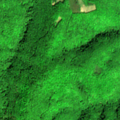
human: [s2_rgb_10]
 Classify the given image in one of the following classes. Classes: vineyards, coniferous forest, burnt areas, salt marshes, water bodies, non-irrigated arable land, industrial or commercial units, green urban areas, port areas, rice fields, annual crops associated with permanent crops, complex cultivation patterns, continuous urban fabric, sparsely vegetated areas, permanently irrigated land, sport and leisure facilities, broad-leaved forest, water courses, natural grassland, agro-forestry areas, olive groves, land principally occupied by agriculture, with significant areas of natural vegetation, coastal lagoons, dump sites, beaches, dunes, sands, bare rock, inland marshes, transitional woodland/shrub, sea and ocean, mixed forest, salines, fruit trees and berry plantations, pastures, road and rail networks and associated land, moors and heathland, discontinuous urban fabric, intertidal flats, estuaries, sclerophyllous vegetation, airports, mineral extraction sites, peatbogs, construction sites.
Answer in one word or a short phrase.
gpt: land principally occupied by agriculture, with significant areas of natural vegetation, broad-leaved forest